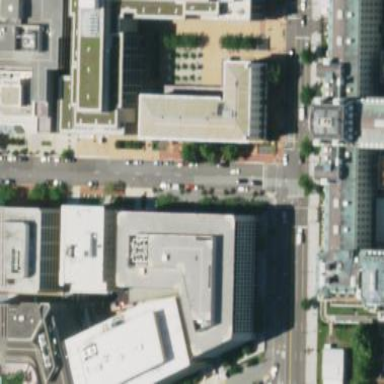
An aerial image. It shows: Government office building.